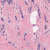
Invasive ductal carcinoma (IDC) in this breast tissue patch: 1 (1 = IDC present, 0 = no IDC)